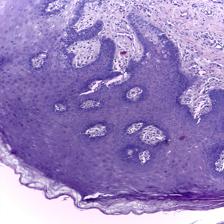
Diagnosis: Normal